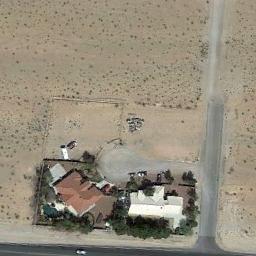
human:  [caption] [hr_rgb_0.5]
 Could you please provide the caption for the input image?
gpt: The sparse residential  is surrounded by trees .

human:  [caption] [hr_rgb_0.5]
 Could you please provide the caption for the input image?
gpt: There are circular swimming pools beside this house .

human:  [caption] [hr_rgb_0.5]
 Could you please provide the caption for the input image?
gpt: The sparse residential is on the bare land next to a road .

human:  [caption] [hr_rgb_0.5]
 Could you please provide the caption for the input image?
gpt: A house in a sparse residential area surrounded by open spaces .

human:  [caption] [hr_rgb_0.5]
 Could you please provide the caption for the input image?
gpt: A sparse residential area with two building and yellow bare land .